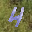
Label: 4